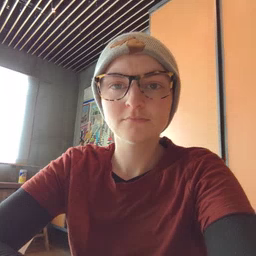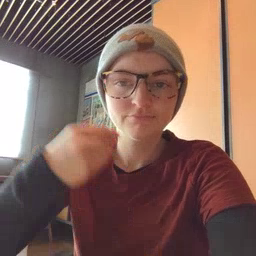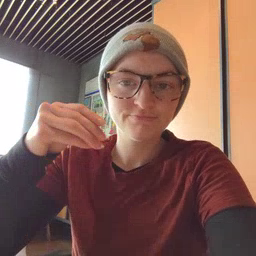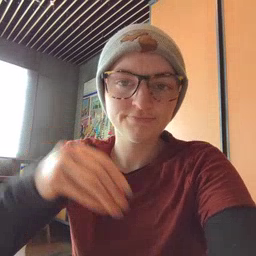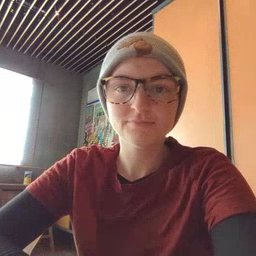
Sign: store